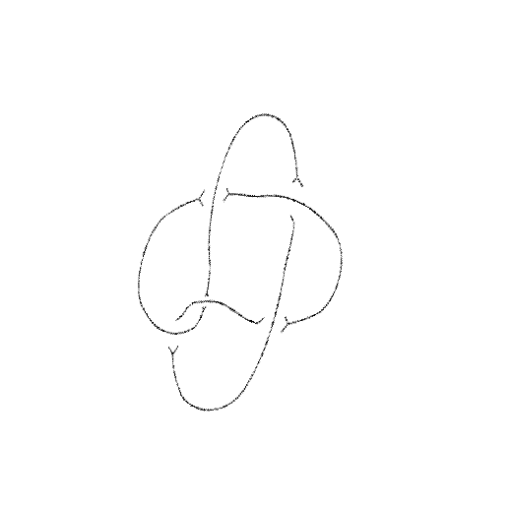
Crossing number: 5